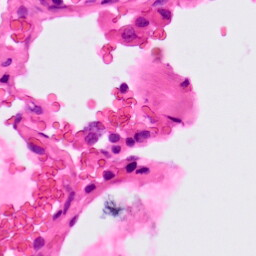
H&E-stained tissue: Lung